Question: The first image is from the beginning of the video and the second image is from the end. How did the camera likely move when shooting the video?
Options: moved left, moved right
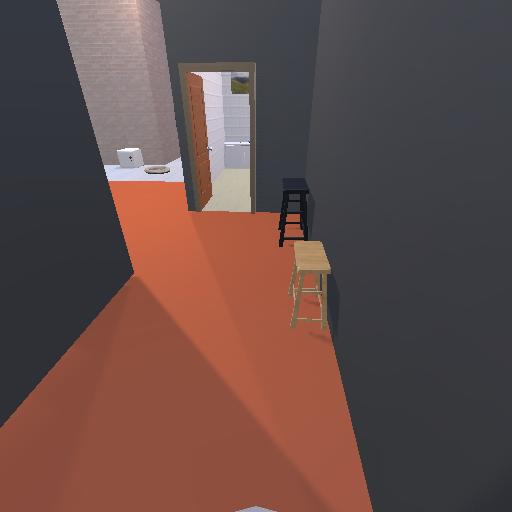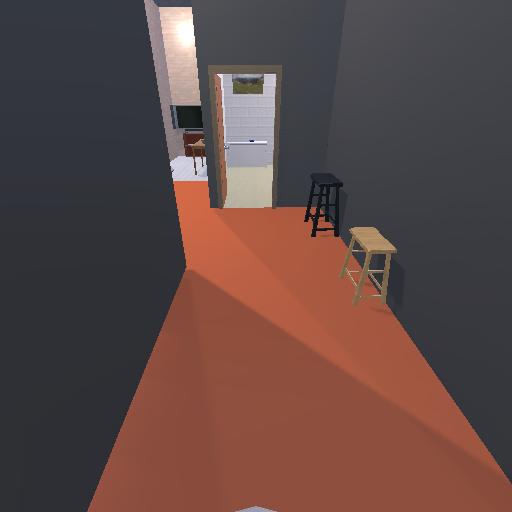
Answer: moved left